Question: This is the code in my AppDelegate:
'''
NSString *pathStr = [[NSBundle mainBundle] bundlePath];
NSString *settingsBundlePath = [pathStr stringByAppendingPathComponent:@"Settings.bundle"];
NSString *finalPath = [settingsBundlePath stringByAppendingPathComponent:@"Root.plist"];
NSDictionary *settingsDict = [NSDictionary dictionaryWithContentsOfFile:finalPath];
NSArray *prefSpecifierArray = [settingsDict objectForKey:@"PreferenceSpecifiers"];
'''
prefSpecifiersArray is setted to 0x0 < nil >. I really don't know how is it possible!
This is my Root.plist:

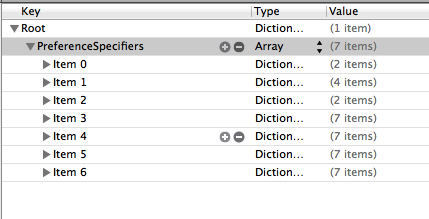
Answer: The values from settings.bundle do not actually load to NSUserDefaults until the user opens the settings for the first time. By default, they are off. Once the user opens the settings bundle, they will fill in for you.